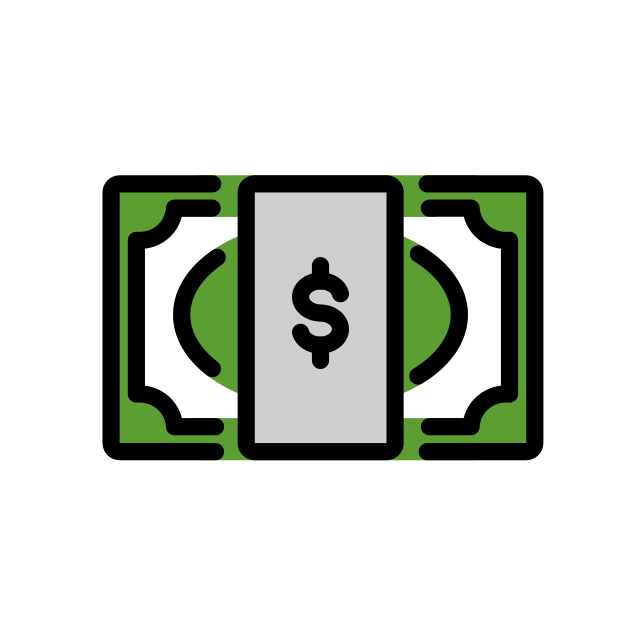
dollar banknote